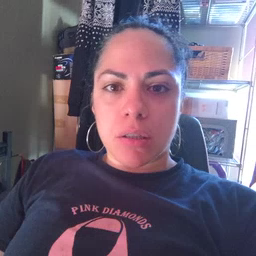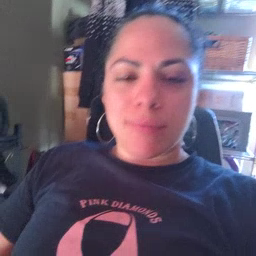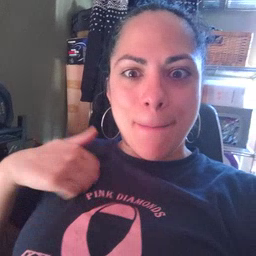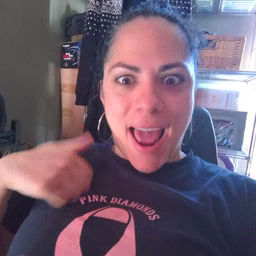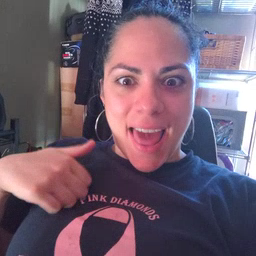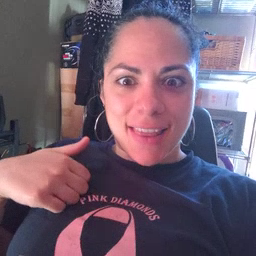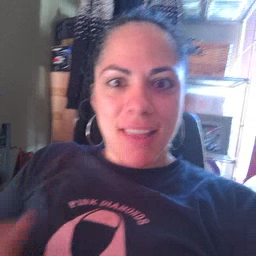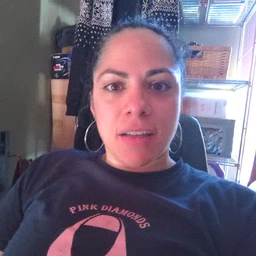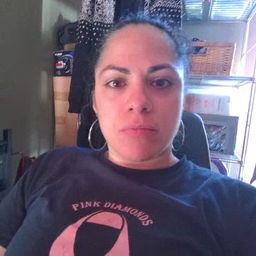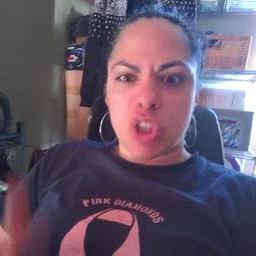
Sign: bath